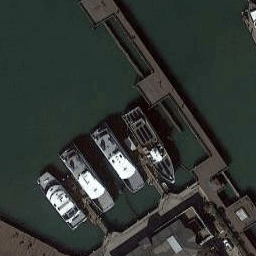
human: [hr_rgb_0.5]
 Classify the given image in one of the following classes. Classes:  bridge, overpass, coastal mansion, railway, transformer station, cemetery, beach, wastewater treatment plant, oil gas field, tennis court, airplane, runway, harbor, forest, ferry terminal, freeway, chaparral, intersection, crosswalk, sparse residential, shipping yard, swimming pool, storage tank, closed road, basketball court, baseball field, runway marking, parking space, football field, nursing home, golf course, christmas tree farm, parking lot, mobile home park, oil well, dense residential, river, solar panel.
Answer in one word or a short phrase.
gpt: ferry terminal